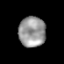
Tissue: prostate
Cell type: Epithelial cells
Senescence score: 0.3297
Nuclear area (px): 806
Mean DAPI intensity: 151.481